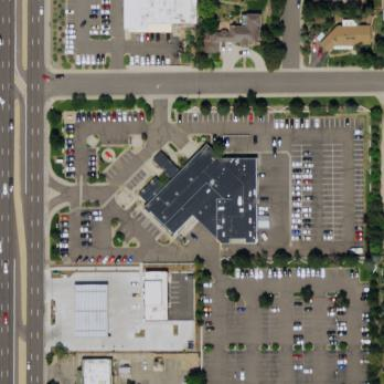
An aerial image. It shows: Retail building with car shop.